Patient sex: F
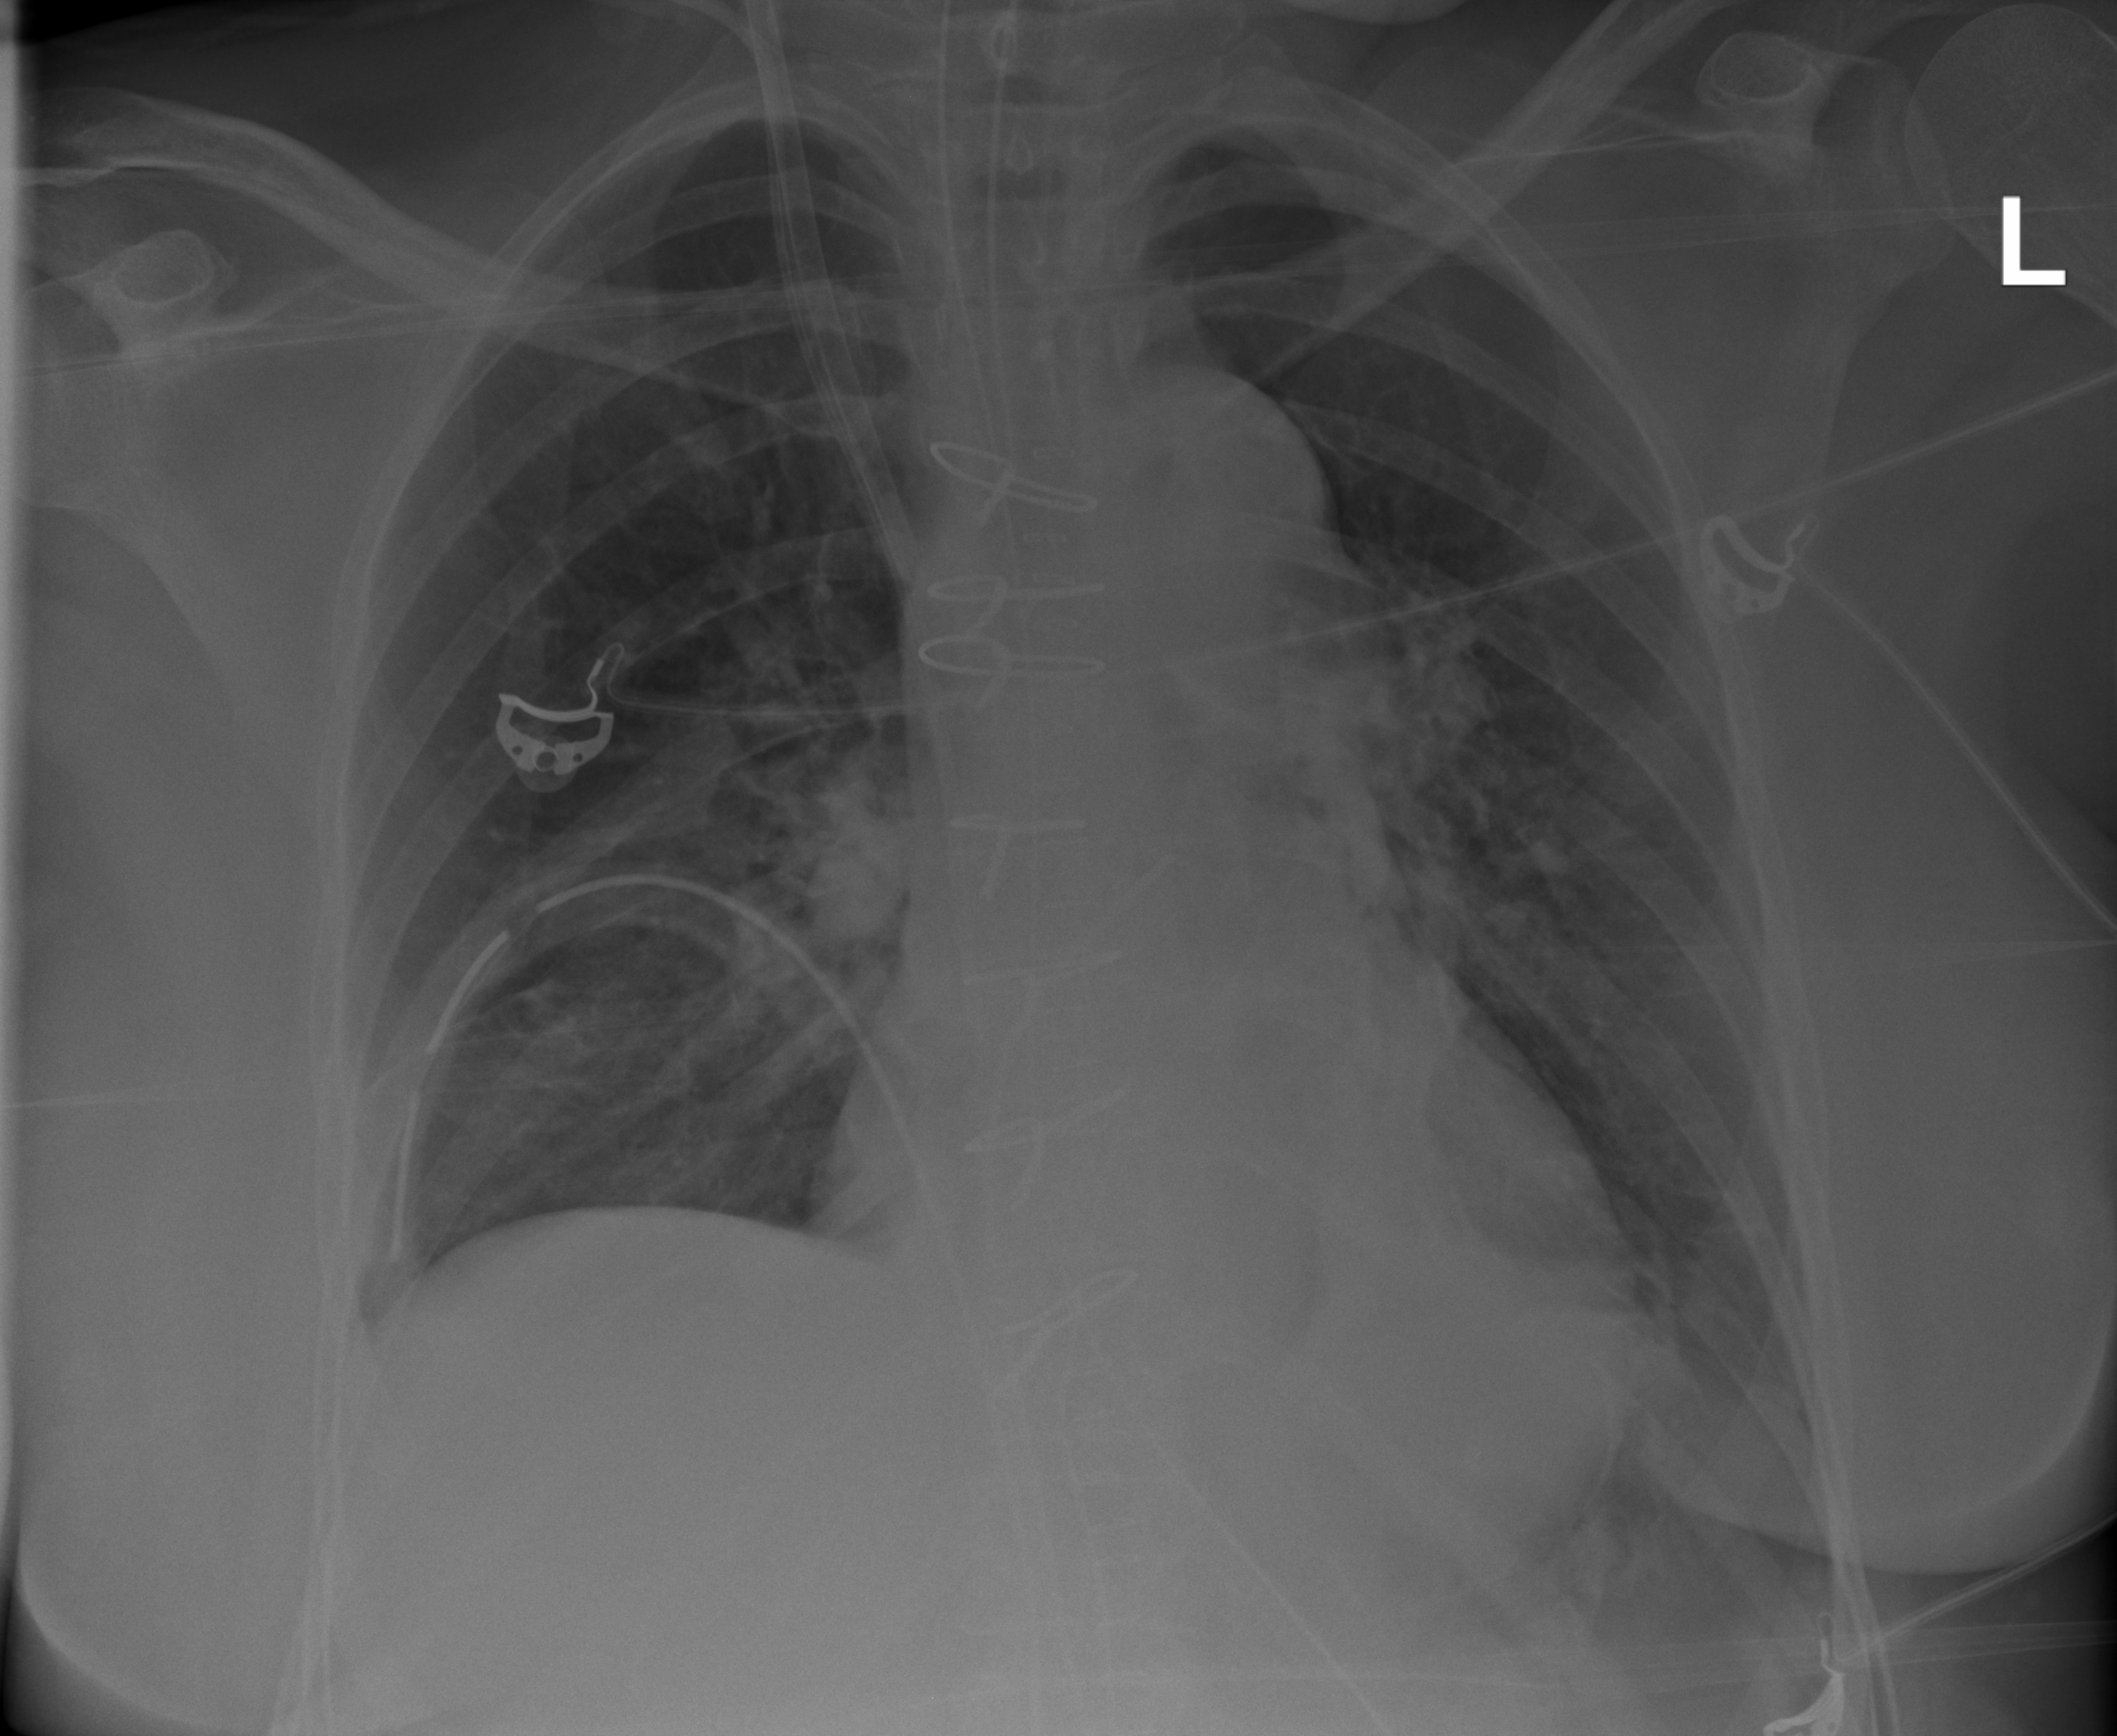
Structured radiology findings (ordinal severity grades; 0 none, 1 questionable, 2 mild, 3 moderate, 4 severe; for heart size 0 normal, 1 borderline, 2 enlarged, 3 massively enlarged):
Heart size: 0
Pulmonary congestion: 2
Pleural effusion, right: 0
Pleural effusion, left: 1
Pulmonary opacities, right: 0
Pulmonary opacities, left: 0
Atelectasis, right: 2
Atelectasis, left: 2